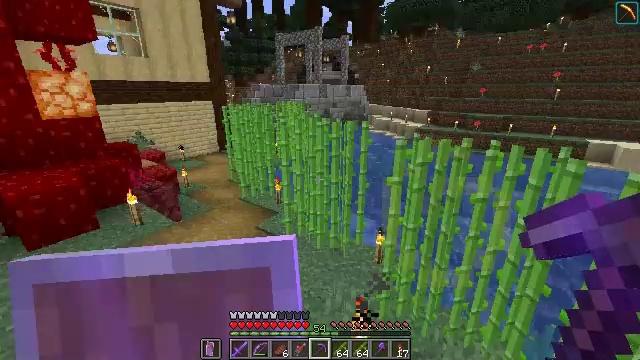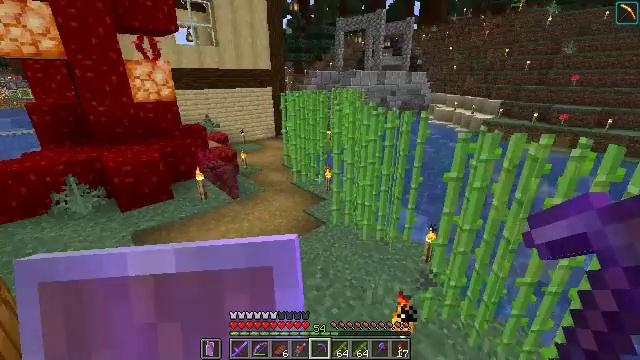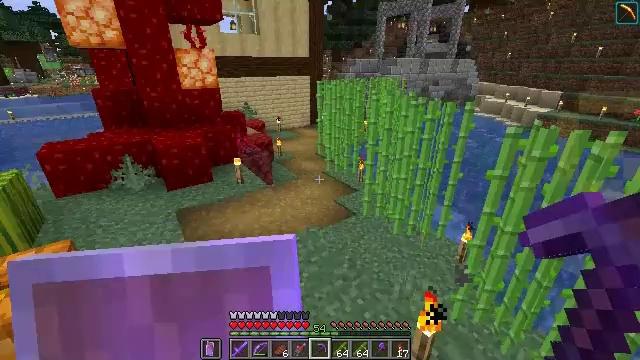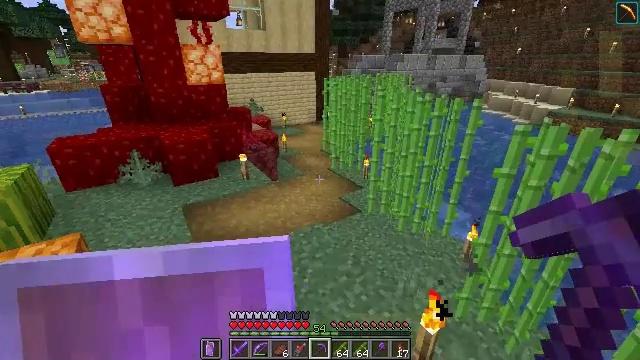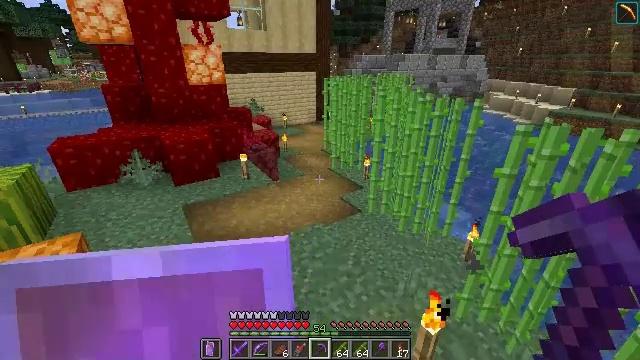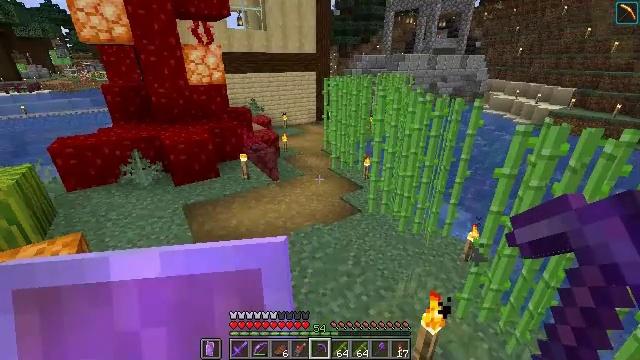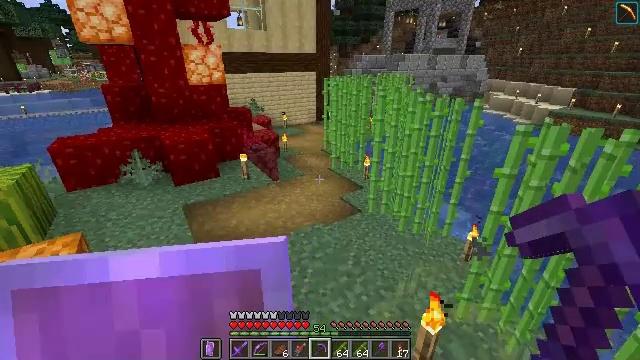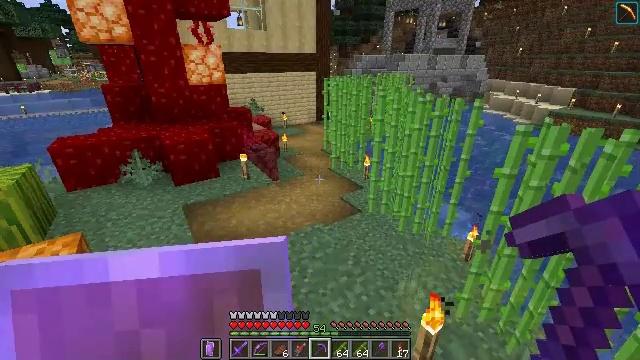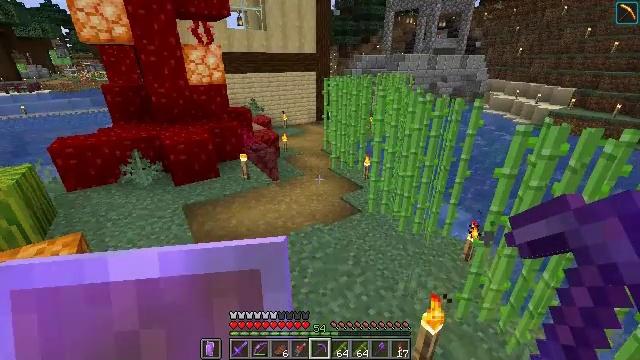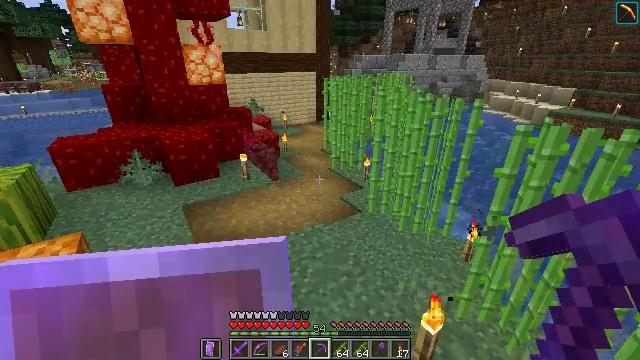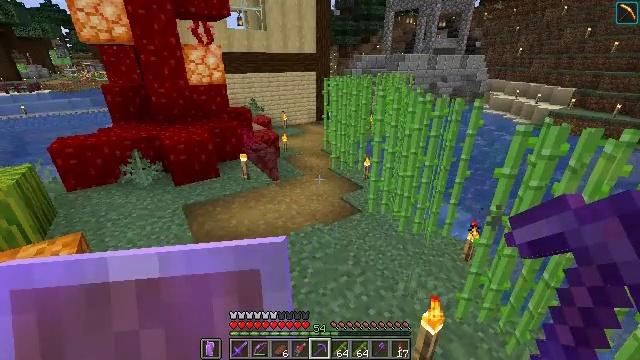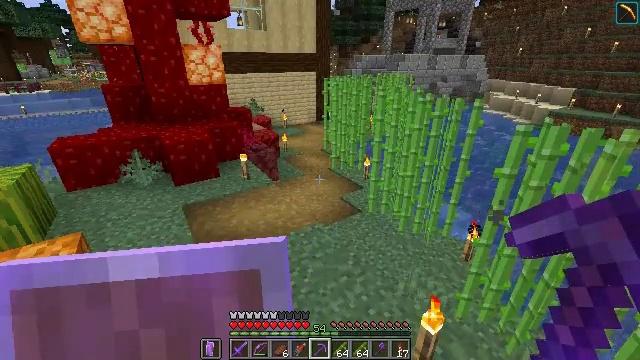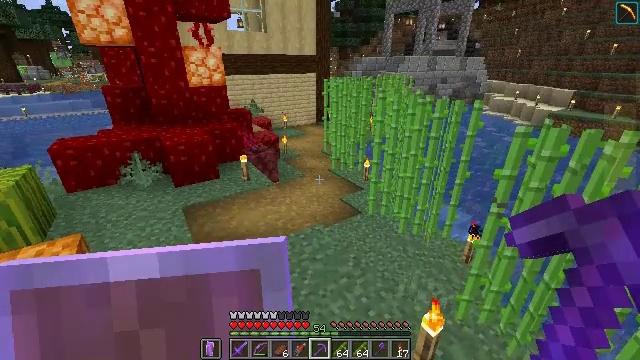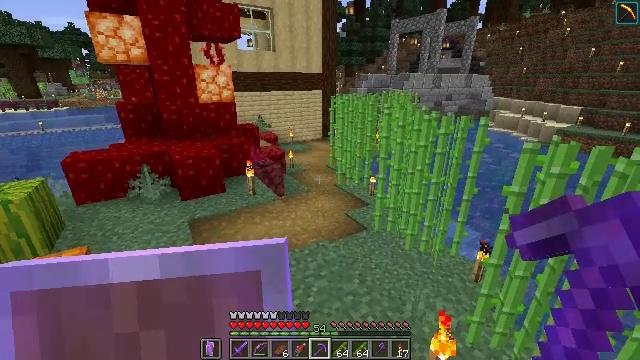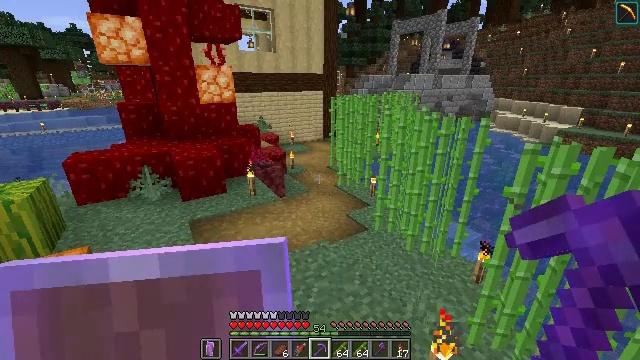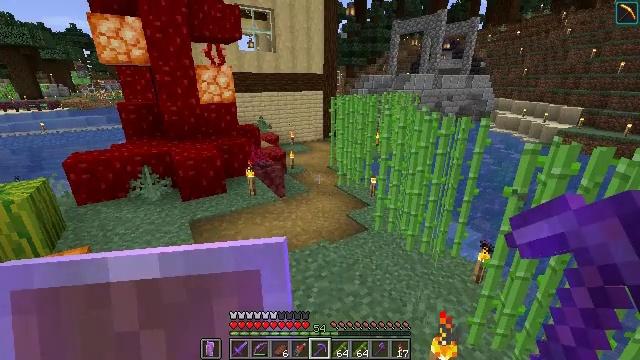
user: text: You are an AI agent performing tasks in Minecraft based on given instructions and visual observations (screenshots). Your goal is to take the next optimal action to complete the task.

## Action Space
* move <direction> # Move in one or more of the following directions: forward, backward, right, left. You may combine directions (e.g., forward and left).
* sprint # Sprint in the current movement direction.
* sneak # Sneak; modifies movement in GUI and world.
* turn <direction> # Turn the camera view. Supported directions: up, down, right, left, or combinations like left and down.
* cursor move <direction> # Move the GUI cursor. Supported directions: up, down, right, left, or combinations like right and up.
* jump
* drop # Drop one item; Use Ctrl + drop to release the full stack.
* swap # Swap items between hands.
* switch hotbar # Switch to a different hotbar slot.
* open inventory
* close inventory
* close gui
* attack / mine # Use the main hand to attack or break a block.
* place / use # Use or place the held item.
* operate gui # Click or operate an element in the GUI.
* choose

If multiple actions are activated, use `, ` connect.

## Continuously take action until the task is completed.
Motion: motion action
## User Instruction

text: Mine the spruce log from the forest.
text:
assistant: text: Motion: turn left and down
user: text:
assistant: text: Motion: turn left and down
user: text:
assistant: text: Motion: turn left
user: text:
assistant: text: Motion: no_op
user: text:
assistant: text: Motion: no_op
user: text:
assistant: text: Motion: no_op
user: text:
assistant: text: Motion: no_op
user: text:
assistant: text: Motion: no_op
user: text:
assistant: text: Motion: no_op
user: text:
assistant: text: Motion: no_op
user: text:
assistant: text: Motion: no_op
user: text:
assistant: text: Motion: no_op
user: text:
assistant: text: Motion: turn left and up
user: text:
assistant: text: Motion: no_op
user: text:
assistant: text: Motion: no_op
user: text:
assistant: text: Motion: no_op
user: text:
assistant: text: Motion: no_op
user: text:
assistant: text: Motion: no_op
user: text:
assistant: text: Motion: no_op
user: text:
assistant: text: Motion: no_op
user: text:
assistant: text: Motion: no_op
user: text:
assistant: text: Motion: no_op
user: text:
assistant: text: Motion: no_op
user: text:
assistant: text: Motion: no_op
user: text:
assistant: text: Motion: no_op
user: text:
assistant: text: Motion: no_op
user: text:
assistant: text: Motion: no_op
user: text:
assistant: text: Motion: no_op
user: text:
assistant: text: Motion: no_op
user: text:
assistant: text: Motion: no_op